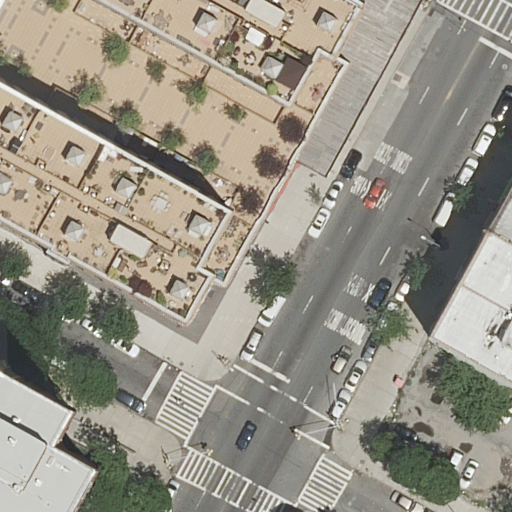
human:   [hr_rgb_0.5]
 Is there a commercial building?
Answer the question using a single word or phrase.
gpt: no

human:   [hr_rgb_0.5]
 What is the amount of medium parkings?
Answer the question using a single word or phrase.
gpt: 0

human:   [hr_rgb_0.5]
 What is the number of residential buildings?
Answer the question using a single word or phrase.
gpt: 5

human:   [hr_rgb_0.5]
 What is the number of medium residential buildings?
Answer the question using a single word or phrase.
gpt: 3

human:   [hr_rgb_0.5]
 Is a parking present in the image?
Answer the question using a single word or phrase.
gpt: yes

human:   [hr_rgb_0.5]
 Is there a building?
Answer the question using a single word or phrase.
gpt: yes

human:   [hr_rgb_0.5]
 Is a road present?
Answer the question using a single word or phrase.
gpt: yes

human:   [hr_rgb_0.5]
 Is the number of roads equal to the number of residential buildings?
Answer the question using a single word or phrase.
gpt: no

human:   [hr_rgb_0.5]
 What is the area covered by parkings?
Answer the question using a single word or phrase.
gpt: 629m2

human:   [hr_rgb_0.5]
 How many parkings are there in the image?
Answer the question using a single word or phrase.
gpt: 1

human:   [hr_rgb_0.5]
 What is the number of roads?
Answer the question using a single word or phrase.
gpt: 2

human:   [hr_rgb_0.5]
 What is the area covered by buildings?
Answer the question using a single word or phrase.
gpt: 4020m2

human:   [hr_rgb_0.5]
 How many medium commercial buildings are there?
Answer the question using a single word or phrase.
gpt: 0

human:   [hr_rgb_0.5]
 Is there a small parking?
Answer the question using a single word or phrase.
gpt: no

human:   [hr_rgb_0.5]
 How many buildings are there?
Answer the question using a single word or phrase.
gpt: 5

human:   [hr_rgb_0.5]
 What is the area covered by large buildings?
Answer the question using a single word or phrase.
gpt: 3352m2

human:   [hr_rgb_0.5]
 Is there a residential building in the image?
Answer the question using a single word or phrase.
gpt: yes

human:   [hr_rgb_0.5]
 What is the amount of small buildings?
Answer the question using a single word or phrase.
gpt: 1

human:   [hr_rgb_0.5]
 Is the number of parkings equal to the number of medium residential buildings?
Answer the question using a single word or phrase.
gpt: no

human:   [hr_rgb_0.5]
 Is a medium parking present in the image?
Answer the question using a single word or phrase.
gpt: no

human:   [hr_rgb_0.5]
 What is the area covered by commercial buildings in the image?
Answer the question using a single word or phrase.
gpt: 0m2

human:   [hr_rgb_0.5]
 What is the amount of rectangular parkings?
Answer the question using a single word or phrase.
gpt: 1

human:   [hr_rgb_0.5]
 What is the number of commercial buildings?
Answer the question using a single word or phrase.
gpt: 0

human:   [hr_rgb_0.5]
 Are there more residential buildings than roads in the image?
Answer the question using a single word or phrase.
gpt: yes

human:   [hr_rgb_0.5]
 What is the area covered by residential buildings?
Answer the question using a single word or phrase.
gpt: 4020m2

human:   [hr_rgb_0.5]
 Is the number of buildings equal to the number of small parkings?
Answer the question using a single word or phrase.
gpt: no

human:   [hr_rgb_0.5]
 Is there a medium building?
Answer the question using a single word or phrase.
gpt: yes

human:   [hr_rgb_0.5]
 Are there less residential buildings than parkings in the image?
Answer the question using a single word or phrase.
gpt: no

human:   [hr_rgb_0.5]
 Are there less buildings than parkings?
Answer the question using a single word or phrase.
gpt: no

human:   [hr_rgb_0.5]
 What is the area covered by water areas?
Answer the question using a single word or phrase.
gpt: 0m2

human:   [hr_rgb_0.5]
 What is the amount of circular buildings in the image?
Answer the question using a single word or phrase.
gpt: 0

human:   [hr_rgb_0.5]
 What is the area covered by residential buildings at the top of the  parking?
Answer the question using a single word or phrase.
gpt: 3662m2

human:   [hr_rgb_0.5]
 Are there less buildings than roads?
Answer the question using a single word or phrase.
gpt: no

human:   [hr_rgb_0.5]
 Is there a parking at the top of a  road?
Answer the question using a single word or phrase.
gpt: no

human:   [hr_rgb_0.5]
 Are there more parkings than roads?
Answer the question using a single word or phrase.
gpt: no

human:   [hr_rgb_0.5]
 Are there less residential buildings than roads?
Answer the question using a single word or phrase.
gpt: no

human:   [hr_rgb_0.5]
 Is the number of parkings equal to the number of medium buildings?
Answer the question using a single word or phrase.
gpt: no

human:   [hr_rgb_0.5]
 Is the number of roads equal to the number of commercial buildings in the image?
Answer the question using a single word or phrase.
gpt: no

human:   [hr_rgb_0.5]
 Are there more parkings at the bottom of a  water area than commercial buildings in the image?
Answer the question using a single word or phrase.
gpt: no

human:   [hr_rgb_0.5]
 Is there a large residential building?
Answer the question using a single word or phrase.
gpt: yes

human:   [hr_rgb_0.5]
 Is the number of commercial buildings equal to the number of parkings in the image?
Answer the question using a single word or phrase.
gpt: no

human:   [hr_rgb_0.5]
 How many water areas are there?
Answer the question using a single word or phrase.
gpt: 0

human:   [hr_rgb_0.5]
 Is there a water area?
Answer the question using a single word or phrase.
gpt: no

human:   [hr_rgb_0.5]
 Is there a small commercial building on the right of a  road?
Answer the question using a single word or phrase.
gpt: no

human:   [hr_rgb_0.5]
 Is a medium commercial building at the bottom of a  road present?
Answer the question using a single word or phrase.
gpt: no

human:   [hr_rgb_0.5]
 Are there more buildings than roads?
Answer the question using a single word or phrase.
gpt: yes

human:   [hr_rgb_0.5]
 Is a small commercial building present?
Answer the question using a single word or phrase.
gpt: no

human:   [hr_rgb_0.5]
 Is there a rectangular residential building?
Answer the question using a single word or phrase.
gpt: yes

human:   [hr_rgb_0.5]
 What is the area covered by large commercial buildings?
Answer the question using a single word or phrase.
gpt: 0m2

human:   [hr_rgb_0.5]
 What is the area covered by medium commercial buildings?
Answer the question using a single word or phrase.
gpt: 0m2

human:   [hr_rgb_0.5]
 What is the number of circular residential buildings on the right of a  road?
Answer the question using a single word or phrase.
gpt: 0

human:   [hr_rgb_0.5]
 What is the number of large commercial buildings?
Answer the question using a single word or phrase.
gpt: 0

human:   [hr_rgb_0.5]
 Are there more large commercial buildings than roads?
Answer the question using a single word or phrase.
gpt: no

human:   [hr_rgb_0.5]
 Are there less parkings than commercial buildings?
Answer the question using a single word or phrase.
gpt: no

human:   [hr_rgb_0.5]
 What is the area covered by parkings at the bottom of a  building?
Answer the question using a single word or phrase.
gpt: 629m2

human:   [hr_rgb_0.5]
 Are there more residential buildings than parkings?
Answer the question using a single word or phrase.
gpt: yes

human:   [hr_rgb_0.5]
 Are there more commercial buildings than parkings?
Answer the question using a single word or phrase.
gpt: no

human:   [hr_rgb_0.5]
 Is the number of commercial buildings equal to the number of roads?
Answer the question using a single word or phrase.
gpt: no

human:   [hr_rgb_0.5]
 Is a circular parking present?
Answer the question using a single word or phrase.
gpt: no

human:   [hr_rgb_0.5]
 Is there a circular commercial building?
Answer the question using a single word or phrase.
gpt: no

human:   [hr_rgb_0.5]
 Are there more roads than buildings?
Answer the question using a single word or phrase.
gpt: no

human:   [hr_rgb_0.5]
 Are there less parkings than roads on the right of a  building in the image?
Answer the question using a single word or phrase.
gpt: no

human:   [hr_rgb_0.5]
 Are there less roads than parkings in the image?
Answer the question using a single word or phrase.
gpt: no

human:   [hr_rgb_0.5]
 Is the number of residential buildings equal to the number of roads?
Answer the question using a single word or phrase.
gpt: no